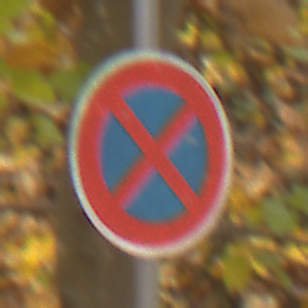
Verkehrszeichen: AbsolutesHalteverbot
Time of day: MorningAfternoon
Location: Outdoor (Nature)
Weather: Overcast
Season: Autumn
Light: Natural